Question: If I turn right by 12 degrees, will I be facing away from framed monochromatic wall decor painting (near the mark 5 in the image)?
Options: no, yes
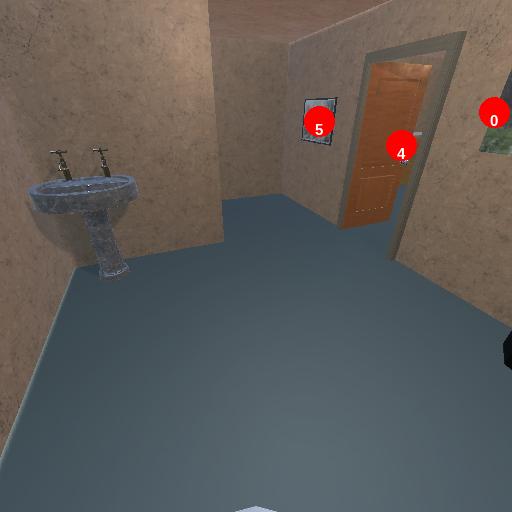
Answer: no